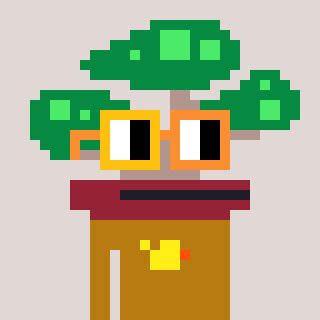
a pixel art character with square yellow and orange glasses, a bonsai-shaped head and a gold-colored body on a warm background